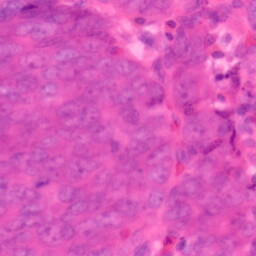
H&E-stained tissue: Colon